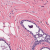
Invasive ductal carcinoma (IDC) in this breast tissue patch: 0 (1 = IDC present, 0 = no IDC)